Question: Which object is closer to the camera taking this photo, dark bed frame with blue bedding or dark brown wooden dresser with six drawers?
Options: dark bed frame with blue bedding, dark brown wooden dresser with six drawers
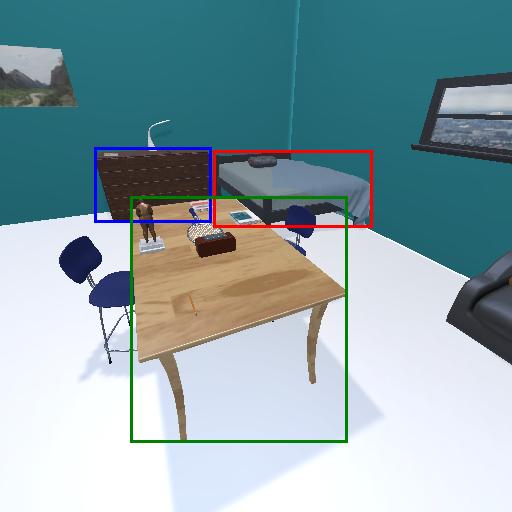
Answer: dark bed frame with blue bedding